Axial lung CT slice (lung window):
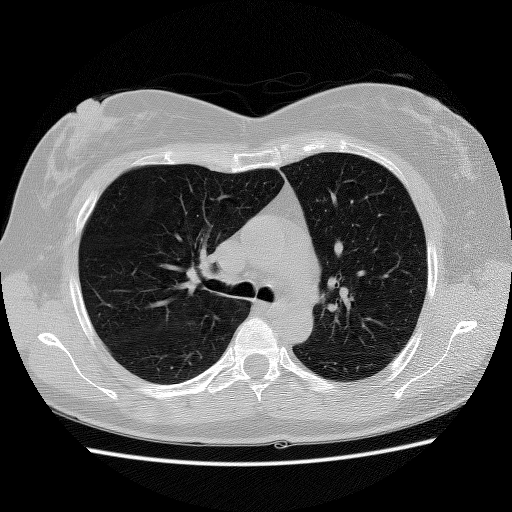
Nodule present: no